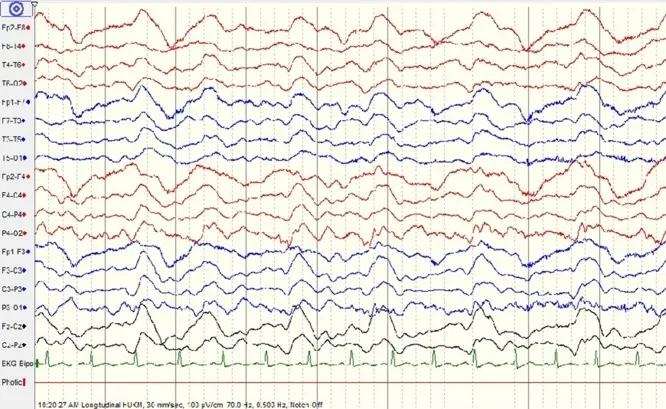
Repeated electroencephalogram (EEG) shows moderate encephalopathy with generalized periodic epileptiform discharges.
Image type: electrography (eeg)